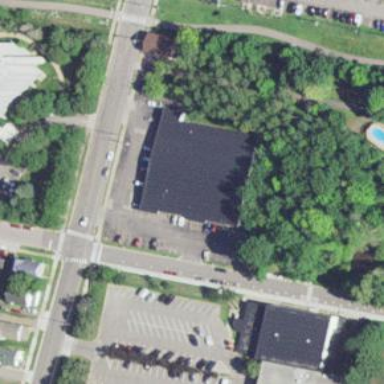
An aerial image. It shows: Building.